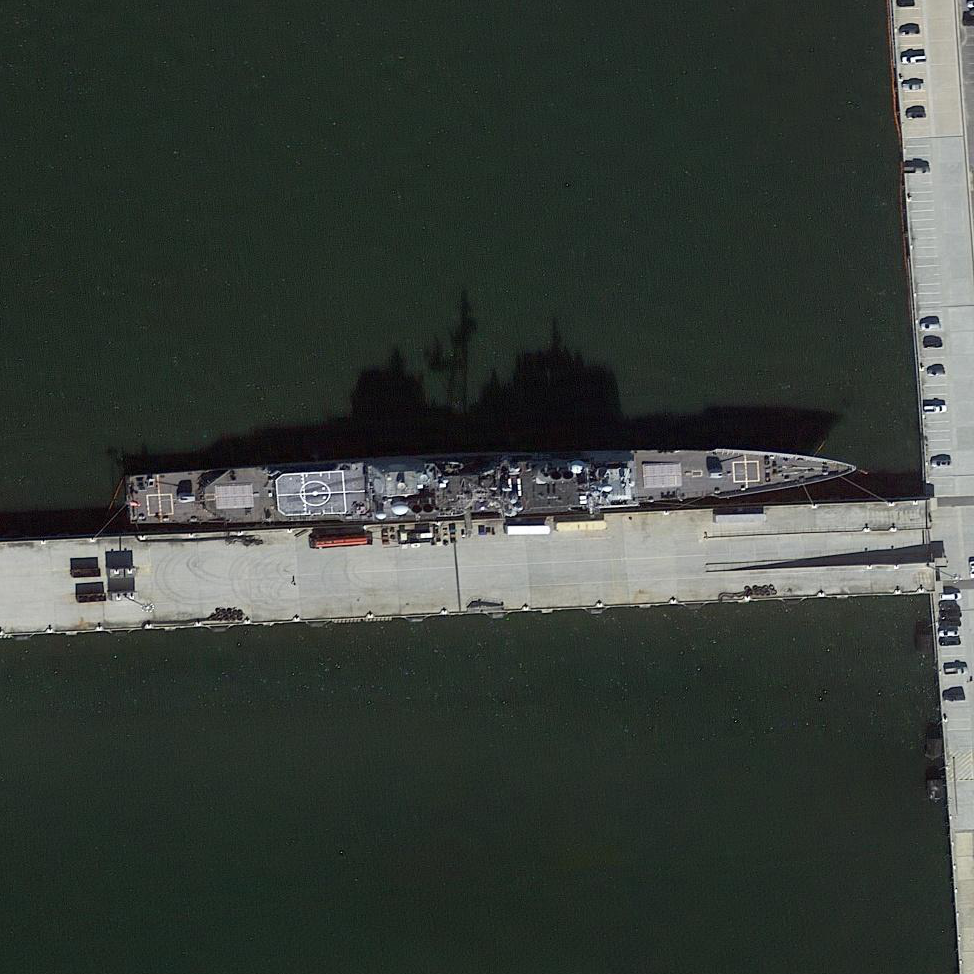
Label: cruiser